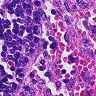
Metastatic tissue present: no